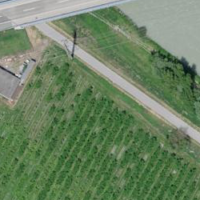
EUNIS habitat code: 57
Species observed at this site:
Cichorium intybus